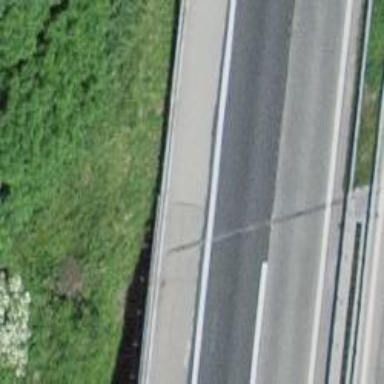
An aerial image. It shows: Guard rail.